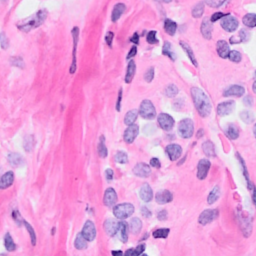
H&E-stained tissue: Breast